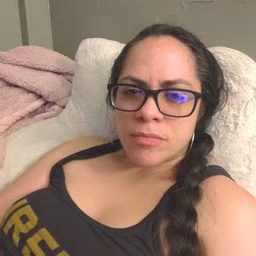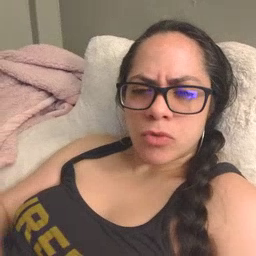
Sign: read